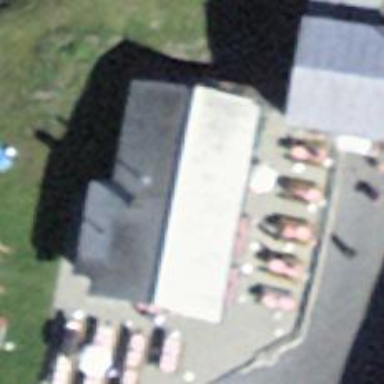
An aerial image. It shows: Restaurant.